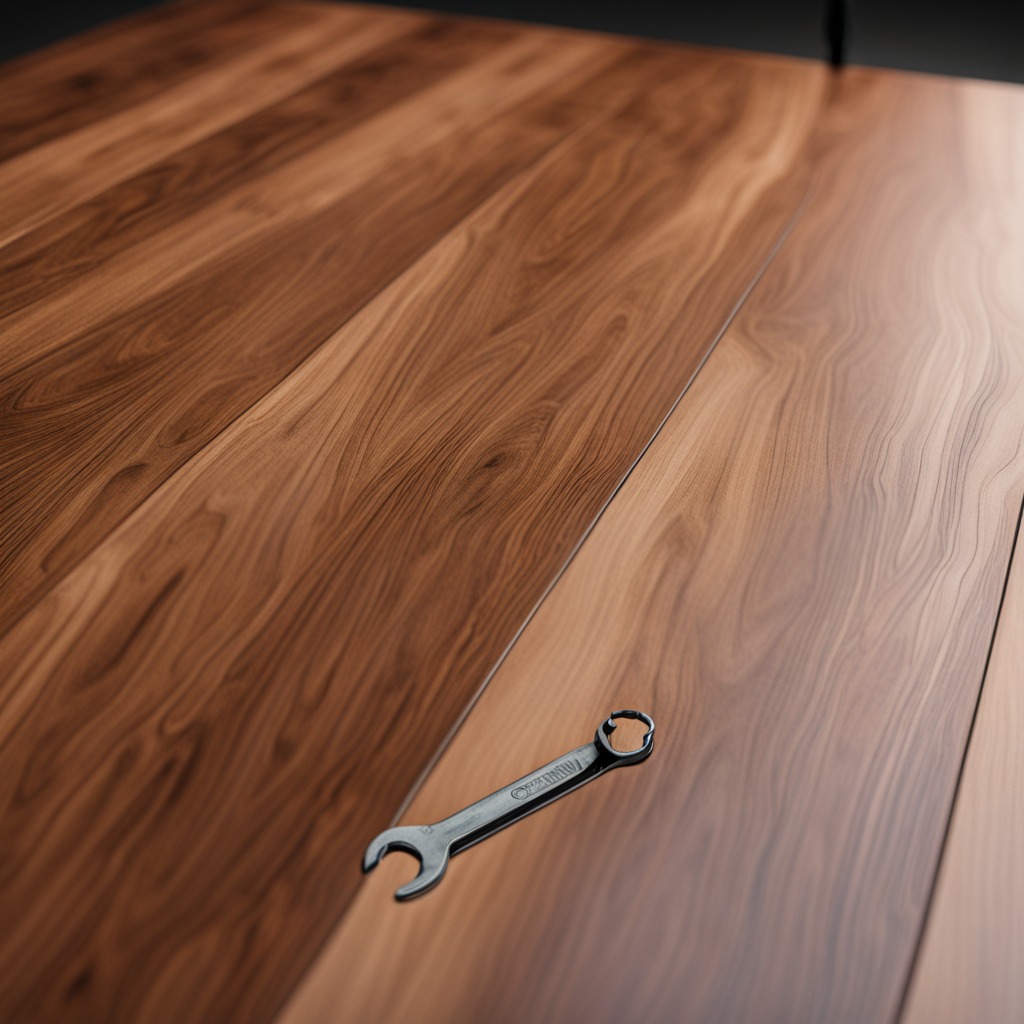
An wrench is lying on a wooden table in a carpentry studio.